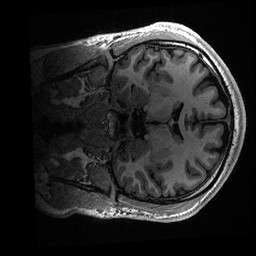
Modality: T1w
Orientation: coronal
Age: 18
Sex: male
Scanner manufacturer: ge
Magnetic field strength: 3 T
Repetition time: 0.006952 s
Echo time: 0.00292 s